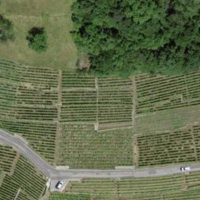
EUNIS habitat code: 40
Species observed at this site:
Corvus corone
Cyanistes caeruleus
Linaria cannabina
Chloris chloris
Emberiza cirlus
Fringilla coelebs
Passer domesticus
Buteo buteo
Circaetus gallicus
Sylvia atricapilla
Carduelis carduelis
Columba palumbus
Turdus merula
Phylloscopus collybita
Pernis apivorus
Parus major
Milvus migrans
Pica pica
Phoenicurus ochruros
Falco tinnunculus